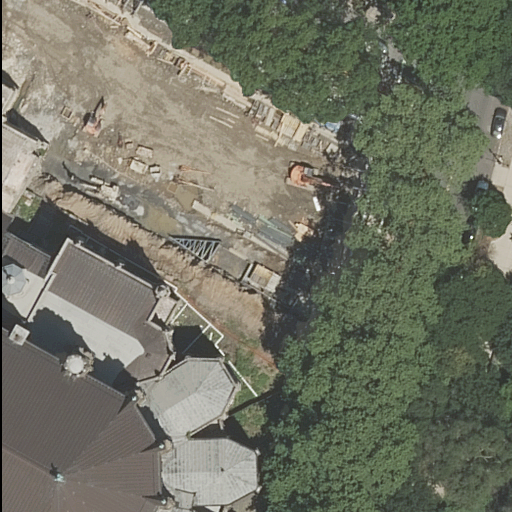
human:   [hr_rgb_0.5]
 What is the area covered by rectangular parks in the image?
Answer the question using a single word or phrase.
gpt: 10636m2

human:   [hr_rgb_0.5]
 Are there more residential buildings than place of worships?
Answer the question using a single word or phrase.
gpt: yes

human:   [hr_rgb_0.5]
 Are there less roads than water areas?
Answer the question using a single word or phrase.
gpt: no

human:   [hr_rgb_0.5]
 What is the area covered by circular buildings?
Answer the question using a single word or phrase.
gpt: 0m2

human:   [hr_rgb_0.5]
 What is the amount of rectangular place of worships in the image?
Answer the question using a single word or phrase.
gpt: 0

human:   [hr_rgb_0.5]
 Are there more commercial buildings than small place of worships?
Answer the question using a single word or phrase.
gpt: no

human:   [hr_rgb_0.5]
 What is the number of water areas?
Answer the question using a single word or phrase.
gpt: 0

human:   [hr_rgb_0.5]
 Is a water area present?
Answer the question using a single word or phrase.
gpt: no

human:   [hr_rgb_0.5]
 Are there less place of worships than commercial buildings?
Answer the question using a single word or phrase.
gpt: no

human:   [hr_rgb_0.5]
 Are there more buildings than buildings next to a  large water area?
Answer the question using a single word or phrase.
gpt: yes

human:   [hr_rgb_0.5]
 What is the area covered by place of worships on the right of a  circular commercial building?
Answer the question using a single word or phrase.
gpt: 0m2

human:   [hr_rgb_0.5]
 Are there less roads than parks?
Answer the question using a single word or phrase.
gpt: no

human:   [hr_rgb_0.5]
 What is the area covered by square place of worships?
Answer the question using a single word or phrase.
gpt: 0m2

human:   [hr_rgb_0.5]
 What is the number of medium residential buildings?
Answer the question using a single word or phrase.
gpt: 0

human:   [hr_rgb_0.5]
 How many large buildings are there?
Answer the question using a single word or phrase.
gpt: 2

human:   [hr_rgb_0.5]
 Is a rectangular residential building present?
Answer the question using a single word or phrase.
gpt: no

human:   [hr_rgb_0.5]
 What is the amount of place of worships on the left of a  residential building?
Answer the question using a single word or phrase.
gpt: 0

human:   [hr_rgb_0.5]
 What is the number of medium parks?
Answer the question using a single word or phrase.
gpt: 0

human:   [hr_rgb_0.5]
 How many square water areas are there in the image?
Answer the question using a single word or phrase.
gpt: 0

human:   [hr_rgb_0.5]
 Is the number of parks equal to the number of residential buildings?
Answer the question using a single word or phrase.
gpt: no

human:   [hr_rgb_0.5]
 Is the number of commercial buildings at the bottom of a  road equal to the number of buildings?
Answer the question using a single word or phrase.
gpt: no

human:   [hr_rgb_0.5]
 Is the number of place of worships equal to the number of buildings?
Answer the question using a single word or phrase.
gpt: no

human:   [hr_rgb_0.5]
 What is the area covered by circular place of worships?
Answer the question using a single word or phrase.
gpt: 0m2

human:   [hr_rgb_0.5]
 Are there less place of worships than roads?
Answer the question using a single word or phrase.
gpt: yes

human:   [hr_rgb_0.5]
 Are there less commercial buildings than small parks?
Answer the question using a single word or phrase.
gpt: no

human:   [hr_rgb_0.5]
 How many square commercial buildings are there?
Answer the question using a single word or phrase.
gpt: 0

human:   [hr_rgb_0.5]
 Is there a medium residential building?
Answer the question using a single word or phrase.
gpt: no

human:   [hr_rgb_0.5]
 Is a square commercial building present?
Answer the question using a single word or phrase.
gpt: no

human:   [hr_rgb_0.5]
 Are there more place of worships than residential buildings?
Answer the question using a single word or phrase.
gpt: no

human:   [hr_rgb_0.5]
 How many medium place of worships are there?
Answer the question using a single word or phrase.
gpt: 0

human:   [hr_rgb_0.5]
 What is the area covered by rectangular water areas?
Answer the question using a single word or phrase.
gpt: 0m2

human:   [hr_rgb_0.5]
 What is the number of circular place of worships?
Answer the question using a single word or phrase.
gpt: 0

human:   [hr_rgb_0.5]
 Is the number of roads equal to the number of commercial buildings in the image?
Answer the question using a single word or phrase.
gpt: no

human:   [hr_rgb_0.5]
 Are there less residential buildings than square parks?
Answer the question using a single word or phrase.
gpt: no

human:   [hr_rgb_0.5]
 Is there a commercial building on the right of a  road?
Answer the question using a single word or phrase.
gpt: no

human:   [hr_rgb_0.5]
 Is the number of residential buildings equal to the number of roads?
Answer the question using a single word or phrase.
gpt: no